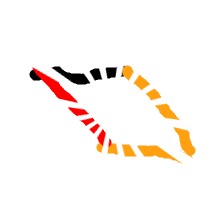
Shape: parallelogram